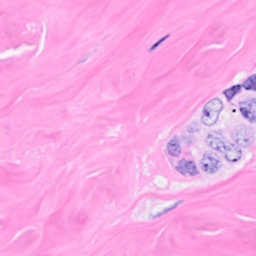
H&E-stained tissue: Breast